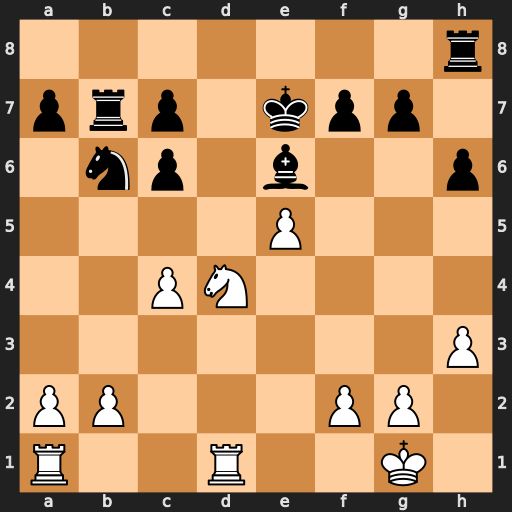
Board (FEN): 7r/prp1kpp1/1np1b2p/4P3/2PN4/7P/PP3PP1/R2R2K1
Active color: w
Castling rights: -
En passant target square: -
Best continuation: Nxc6+ Kf8 Rd8#